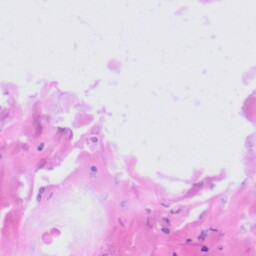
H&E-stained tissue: Tonsil